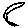
Label: moon